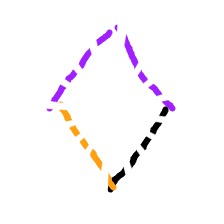
Shape: rhombus